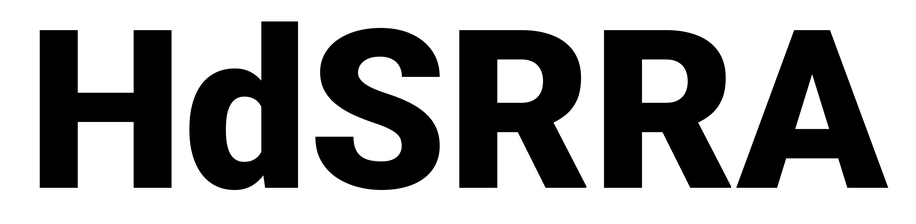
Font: Roboto_Black